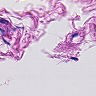
Metastatic tissue present: no